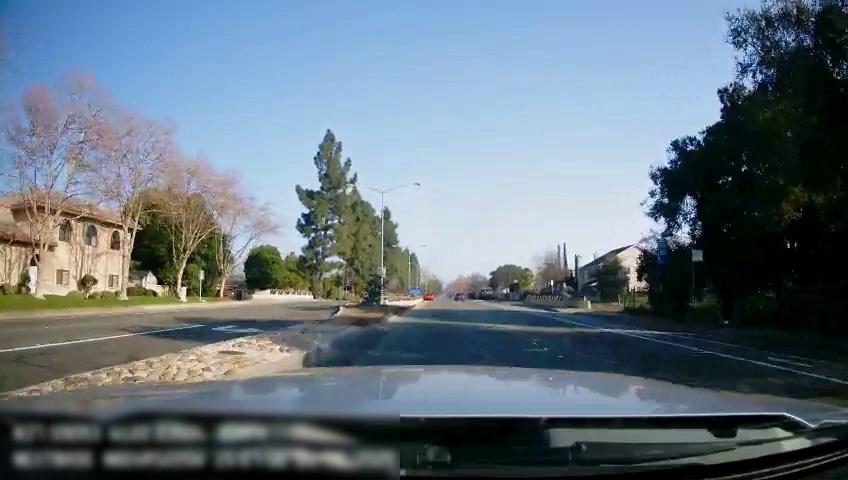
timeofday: Day
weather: Sunny
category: Drivable Space
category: Drivable Space
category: Vehicles | SUV
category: Lanes | Current Lane
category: Lanes | Alternate Lane
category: Lanes | Alternate Lane
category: Lanes | Opposite Lane
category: Traffic | Signs